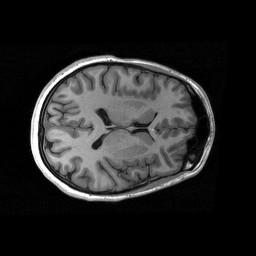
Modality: T1w
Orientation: coronal